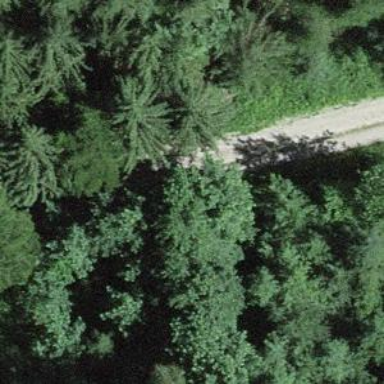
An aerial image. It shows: Unpaved track with grade 3 track type.